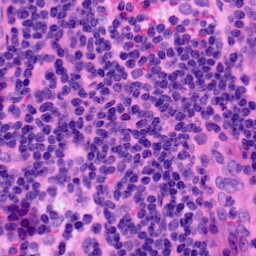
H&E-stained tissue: LymphNode